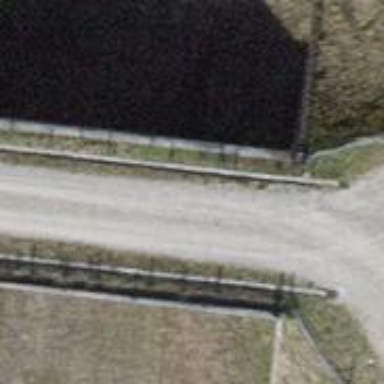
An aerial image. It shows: Track road with pebblestone surface on bridge with grade2 tracktype.